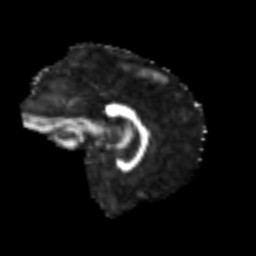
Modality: FA
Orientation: sagittal
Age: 44
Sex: male
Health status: ill
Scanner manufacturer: siemens
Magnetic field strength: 3 T
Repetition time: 8.7 s
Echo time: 0.11 s